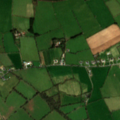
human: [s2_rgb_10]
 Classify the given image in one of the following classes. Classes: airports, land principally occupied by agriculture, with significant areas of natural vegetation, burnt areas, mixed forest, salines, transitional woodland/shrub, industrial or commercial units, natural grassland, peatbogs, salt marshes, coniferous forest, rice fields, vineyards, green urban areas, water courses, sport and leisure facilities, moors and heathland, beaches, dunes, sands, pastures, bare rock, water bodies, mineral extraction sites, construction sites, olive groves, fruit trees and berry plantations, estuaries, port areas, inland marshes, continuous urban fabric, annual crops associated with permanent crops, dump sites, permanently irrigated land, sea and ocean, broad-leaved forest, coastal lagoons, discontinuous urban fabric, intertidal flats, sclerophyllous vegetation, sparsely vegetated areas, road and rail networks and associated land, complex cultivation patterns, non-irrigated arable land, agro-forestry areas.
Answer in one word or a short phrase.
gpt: pastures, coniferous forest